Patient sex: M
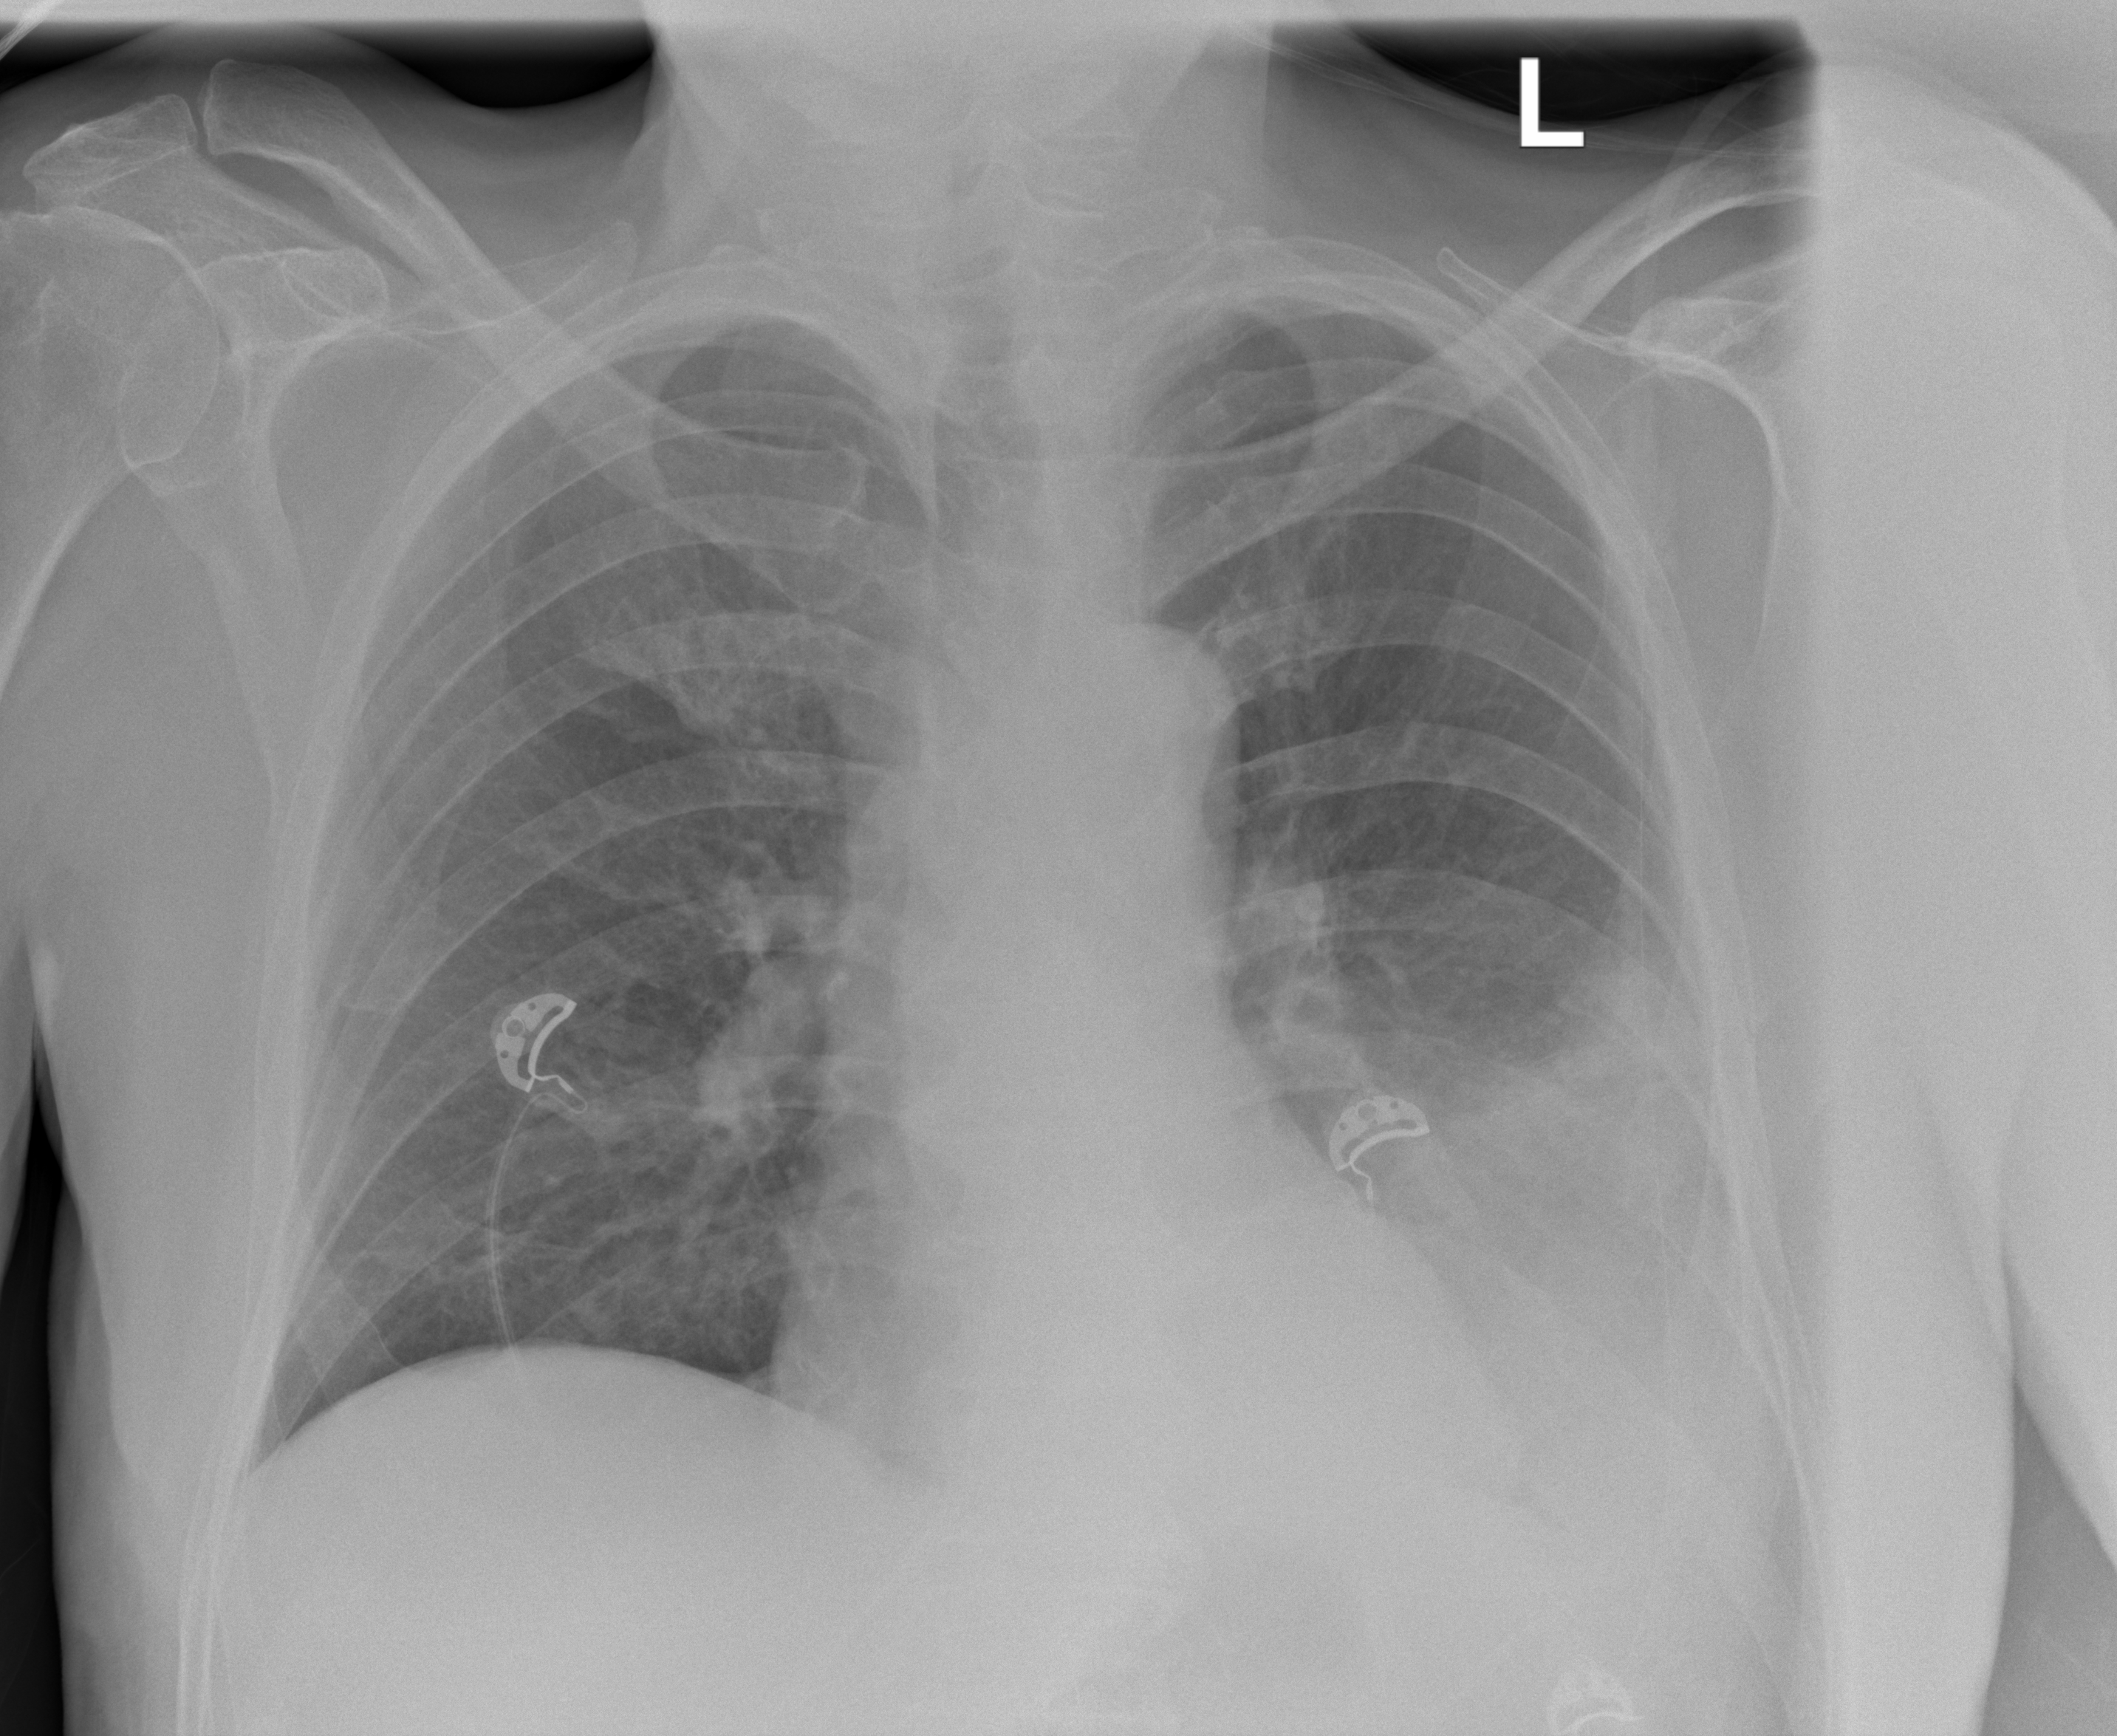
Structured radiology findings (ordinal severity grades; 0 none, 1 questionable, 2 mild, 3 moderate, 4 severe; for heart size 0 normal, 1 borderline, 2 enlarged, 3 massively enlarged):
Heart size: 0
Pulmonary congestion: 1
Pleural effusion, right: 0
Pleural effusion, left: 3
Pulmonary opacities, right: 0
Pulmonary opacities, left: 2
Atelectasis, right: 2
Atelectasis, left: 2